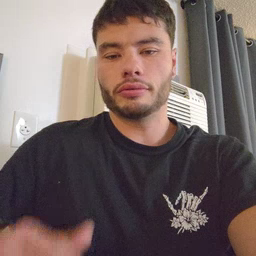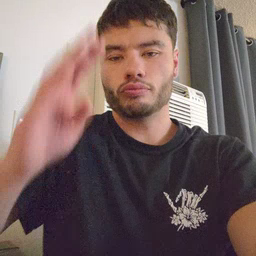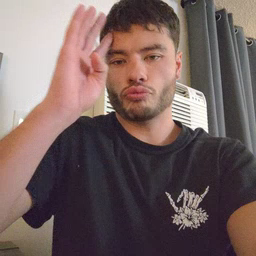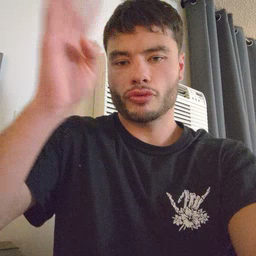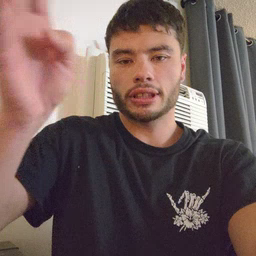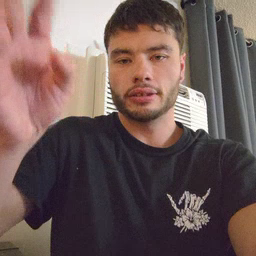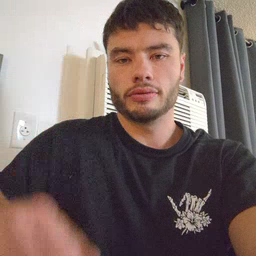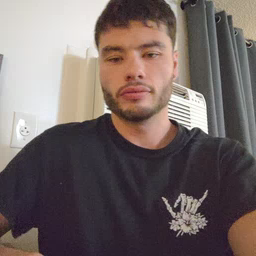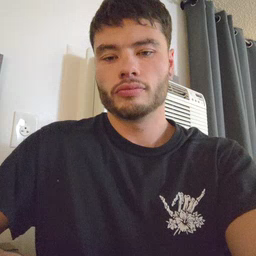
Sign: pretend